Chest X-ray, AP view. Patient: 39 years old, sex F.
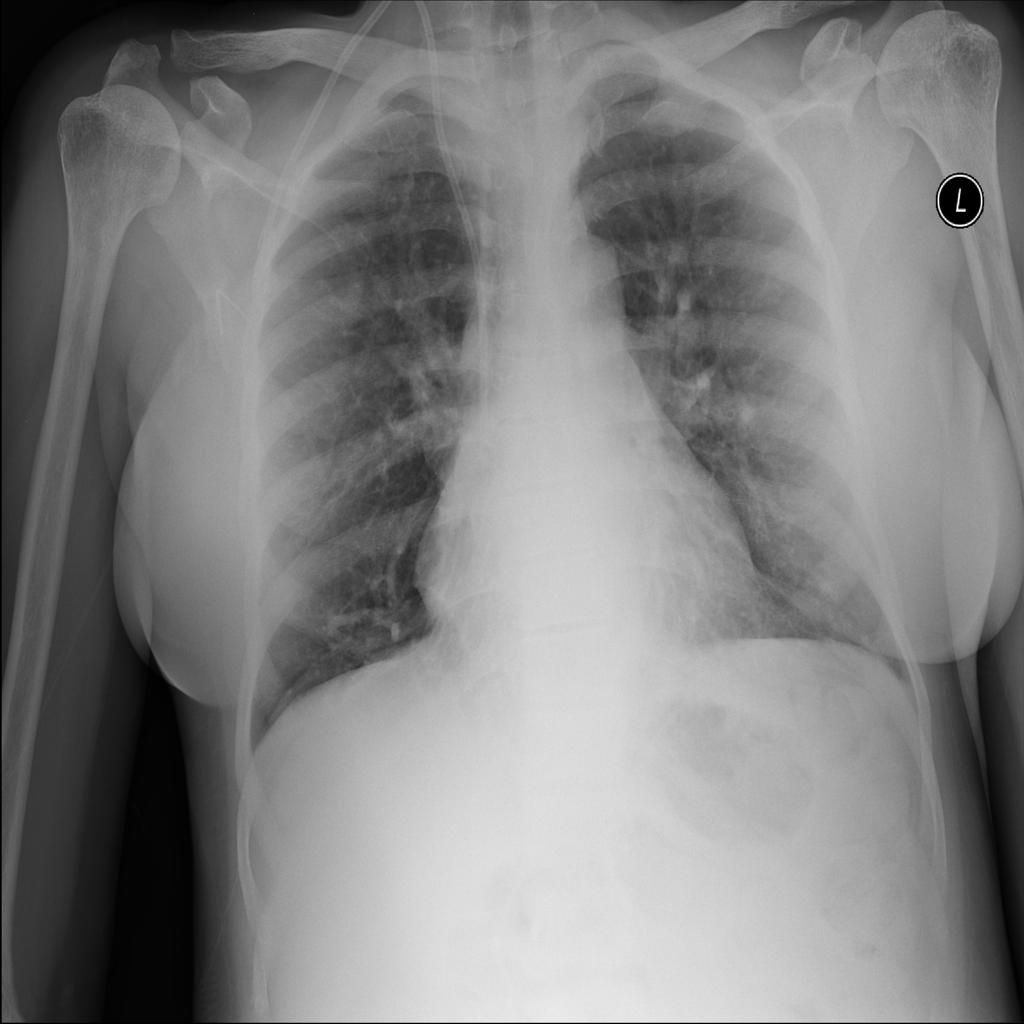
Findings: No Finding